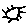
Label: sun